Question: I'm trying to get javascript debugging working with IE9 and VS2010.
I've enabled debugging in IE9.
I've made sure that Silverlight debugging is disabled in the project settings.
And placed a breakpoint in my (Razor syntax MVC3) code.

And nothing happens when I run it :/
This has been happening for a few months now and over many projects, so it's not just that the breakpoint is never reached or something silly and code based.
I've tried:
Uninstalling and resinstalling IE9.
Making sure I have the latest MVC tools so the Razor editor is up to date.
Making the bare minimal amount of code required.
Following all the 'guides' I could find (which are all just variations on what I did above).
Doing the same thing on colleagues machines, and it works.
Manually setting a breakpoint with 'debugger;'. This causes the 'pick your debugger' windows to appear, and in that list I have new or existing VS instances for the one running the site i.e. the one that would do the job.
IE is my default browser.
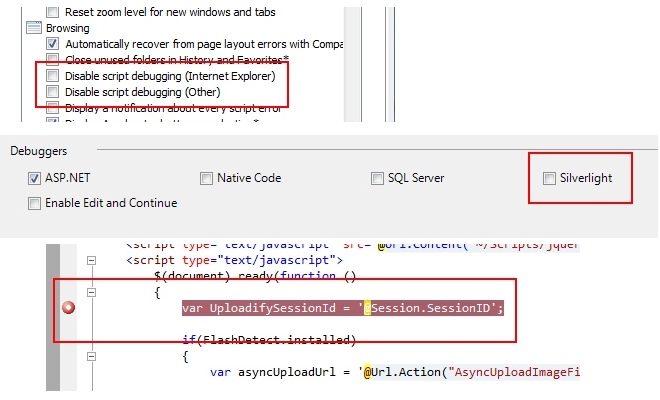
Answer: when you run the application in dot net with IE as a default browser
you can see the solution explorer add up something at last as shown in the black box
that have the file name being loaded in explorer eg "localhost" here
just double click on the file you will see the html code as well as the JavaScript there
now over here you can put the breakpoints and it will work for sure